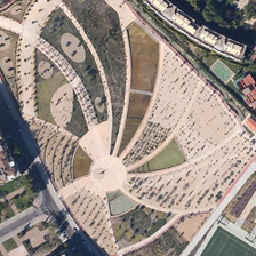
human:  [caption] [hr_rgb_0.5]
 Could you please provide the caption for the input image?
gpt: Buildings and some trees surround an almost rectangular square.

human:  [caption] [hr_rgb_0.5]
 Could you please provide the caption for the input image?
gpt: The building and some trees surround an almost rectangular square.

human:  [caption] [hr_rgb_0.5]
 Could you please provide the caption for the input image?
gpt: This is a square.

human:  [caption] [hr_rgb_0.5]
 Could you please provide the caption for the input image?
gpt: it is cream-colored, dark green, kelly, green and brown .

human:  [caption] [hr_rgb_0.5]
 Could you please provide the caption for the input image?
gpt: it is cream-colored, dark green, kelly, green and brown .